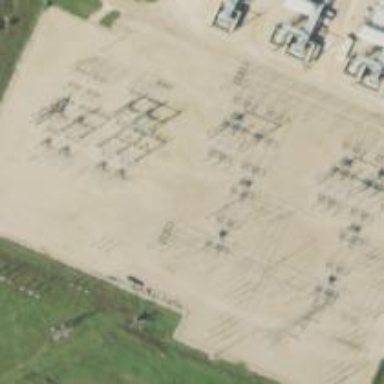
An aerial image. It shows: Switch for power supply.